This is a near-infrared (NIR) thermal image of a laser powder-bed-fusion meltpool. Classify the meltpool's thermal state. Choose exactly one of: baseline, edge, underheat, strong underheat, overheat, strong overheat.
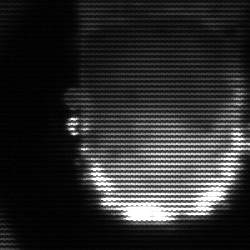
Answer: baseline